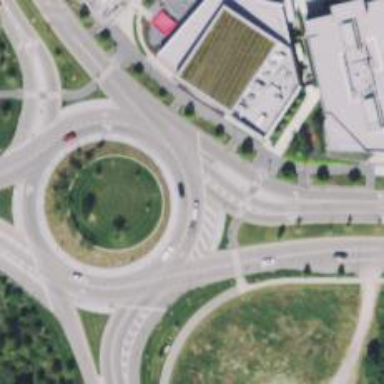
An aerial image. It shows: Primary highway intersecting roundabout.